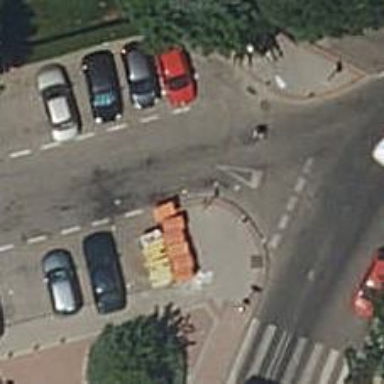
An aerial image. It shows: Bollard.